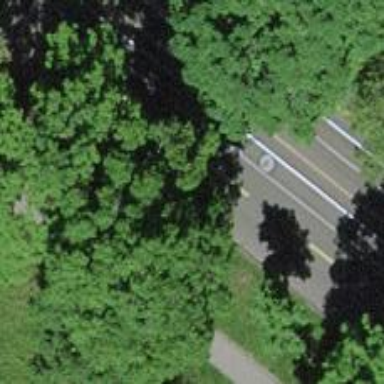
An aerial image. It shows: Tree-lined avenue.